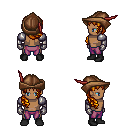
a pixel art fantasy rpg character, male body template, human, dark skin, steel arm armor, magenta pants, dark blonde right-swept hairstyle, leather cap, metal gloves, black shoes, four views (front, back, left, right), 2x2 character sprite sheet, small pixel art, hard edges, no anti-aliasing